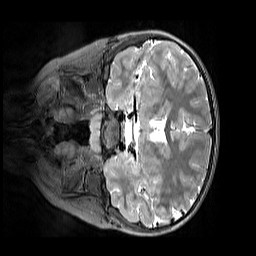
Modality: T2w
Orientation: coronal
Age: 11
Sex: female
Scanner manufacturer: siemens
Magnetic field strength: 3 T
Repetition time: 3.2 s
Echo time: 0.408 s